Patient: sex M, age 57
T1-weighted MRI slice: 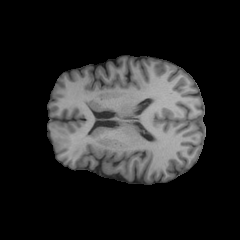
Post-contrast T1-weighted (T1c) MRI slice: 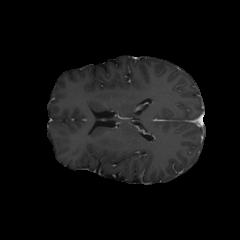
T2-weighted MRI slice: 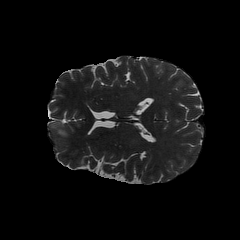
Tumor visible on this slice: yes
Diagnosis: Oligodendroglioma, IDH-mutant, 1p/19q-codeleted
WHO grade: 2